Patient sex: F
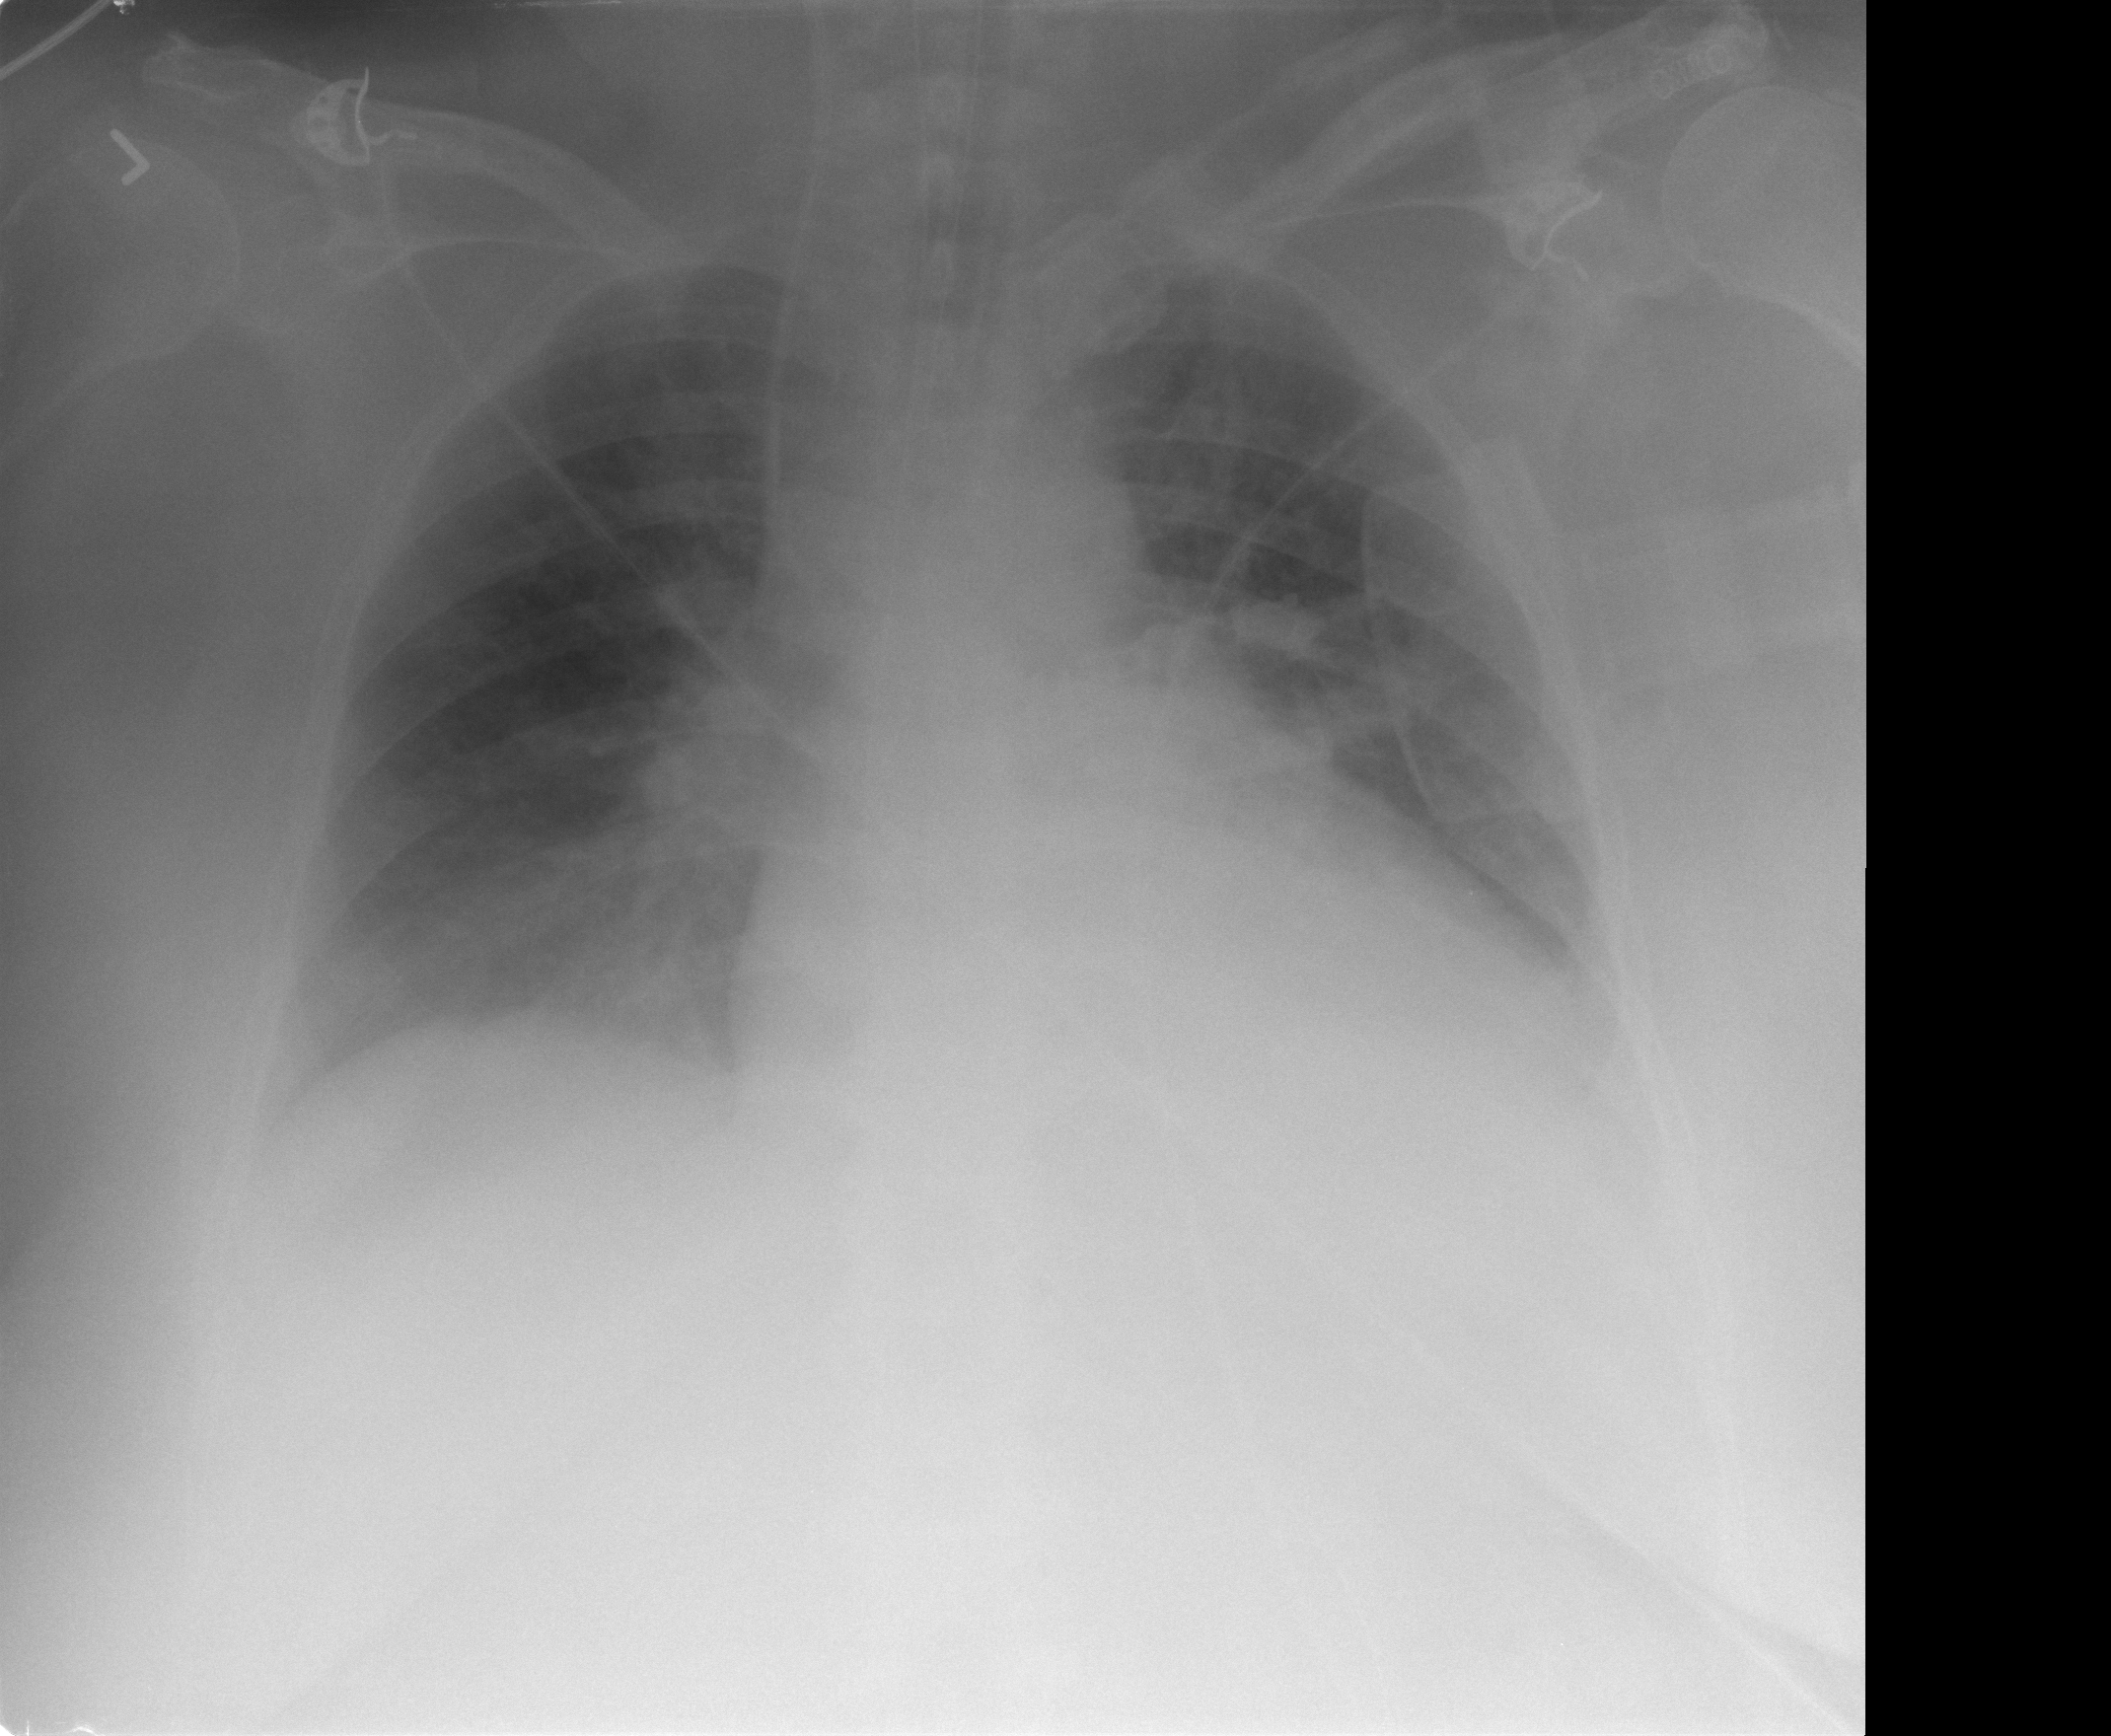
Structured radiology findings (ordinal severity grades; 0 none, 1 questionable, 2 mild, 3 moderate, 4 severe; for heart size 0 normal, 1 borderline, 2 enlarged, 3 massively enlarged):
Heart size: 1
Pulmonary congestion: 2
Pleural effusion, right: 0
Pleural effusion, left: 1
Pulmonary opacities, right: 0
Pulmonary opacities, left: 0
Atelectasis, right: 0
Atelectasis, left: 0